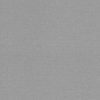
Label: dusty